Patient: sex F, age 76
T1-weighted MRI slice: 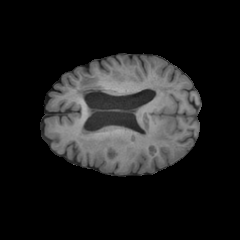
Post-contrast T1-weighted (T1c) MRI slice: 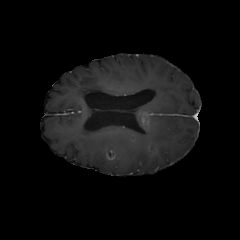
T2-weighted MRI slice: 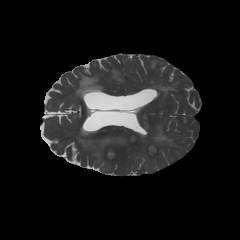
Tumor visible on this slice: yes
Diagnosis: Glioblastoma, IDH-wildtype
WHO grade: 4